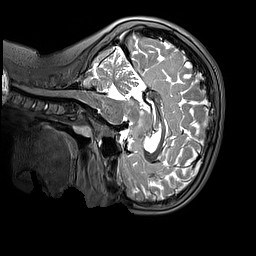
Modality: T2w
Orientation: sagittal
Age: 10
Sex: female
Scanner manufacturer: siemens
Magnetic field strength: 3 T
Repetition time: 3.2 s
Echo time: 0.408 s